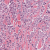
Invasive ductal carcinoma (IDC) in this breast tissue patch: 1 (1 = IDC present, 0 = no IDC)